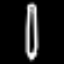
Label: pencil